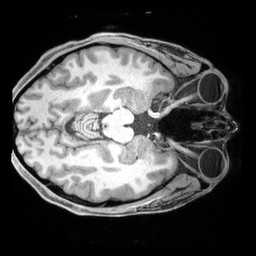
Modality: T1w
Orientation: axial
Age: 46
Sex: male
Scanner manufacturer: siemens
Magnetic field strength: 3 T
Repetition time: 2.4 s
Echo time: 0.00195 s